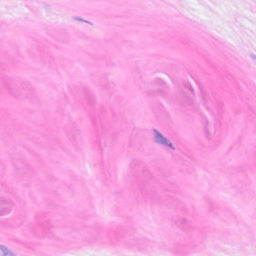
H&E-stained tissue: Breast